Field crop: maize
Growth stage: 1
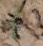
Species: atriplex